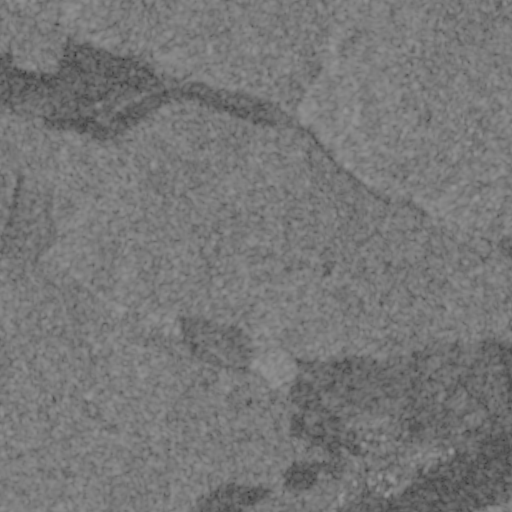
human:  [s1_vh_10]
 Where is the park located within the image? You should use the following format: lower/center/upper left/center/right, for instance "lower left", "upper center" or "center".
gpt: The park is located in the lower right of the image.
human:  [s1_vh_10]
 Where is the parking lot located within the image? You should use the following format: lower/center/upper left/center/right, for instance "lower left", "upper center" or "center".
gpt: The parking lot is located in the lower right of the image.
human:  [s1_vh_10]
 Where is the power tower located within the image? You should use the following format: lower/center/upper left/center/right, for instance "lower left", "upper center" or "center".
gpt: There is no power tower in the image.

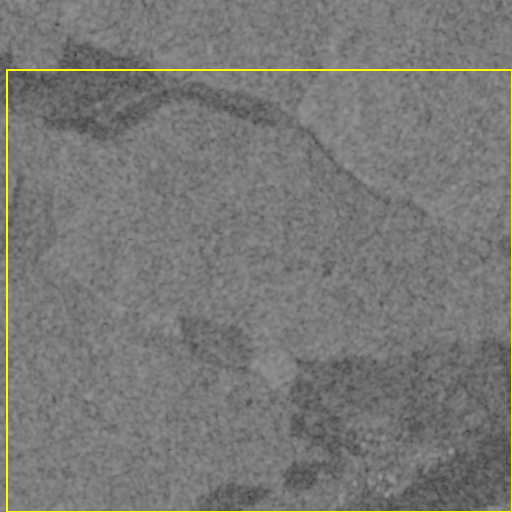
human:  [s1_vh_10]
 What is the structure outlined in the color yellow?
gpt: The structure outlined in yellow is a crop field.
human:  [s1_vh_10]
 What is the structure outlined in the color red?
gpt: There is no red outline.